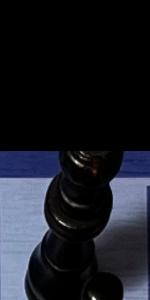
Label: King_Black